Question: It seems that out of the box, 'Jenkins' does not support 'git':

How can i add 'git' to 'Jenkins' please?
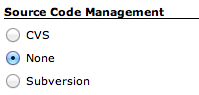
Answer: You need to install a plugin to use git in 'Jenkins'. In the main page, click on 'manage jenkins' and than 'magage plugins'. Click on available tab and search for 'git'.